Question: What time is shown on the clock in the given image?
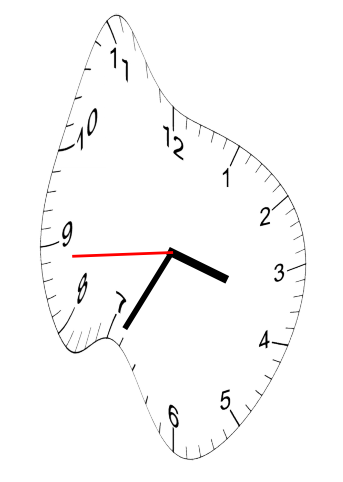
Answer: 03:34:44